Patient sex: M
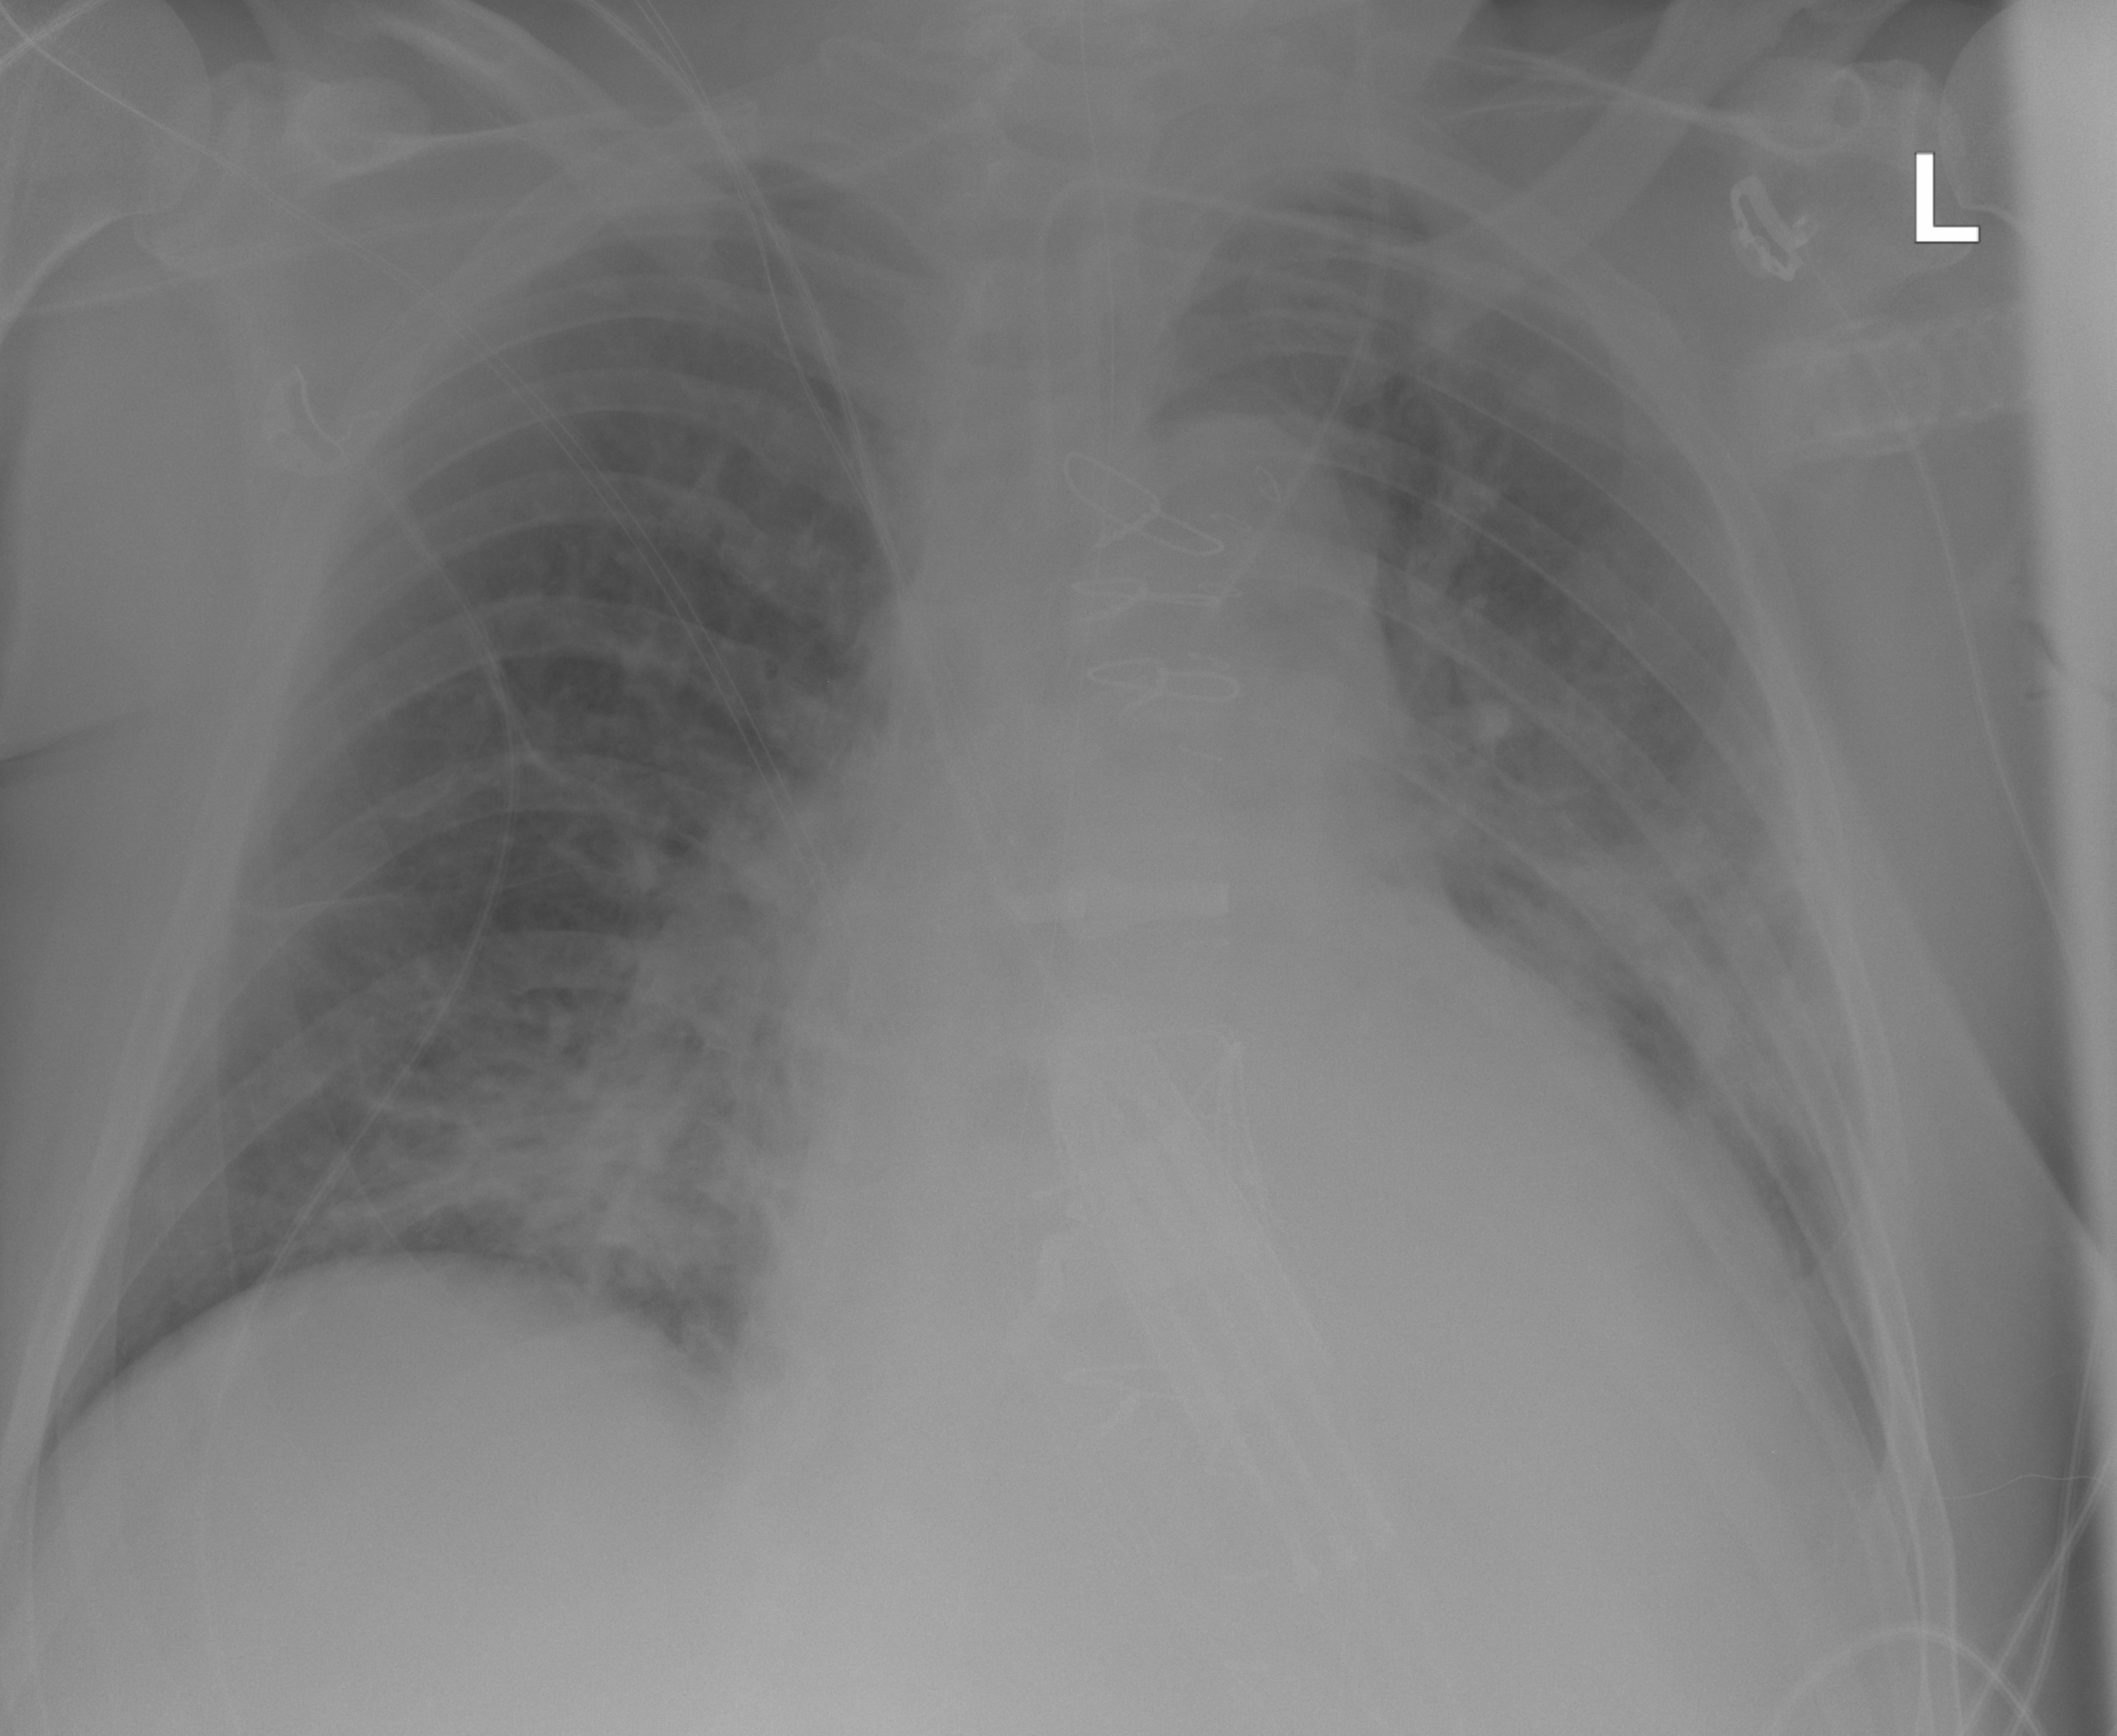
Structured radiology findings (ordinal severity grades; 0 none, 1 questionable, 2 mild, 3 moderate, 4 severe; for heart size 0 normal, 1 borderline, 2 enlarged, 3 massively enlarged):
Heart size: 2
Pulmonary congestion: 2
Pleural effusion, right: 0
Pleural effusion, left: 2
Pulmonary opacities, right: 2
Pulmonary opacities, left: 2
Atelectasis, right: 0
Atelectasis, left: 2